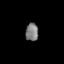
Tissue: skin
Cell type: Epithelial cells
Senescence score: 0.2732
Nuclear area (px): 222
Mean DAPI intensity: 124.297